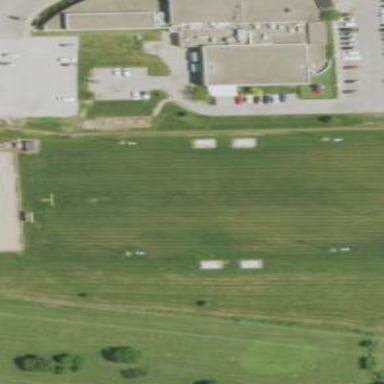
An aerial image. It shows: American football pitch with grass surface.